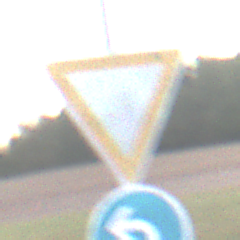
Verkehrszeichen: VorfahrtGewaehren
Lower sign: VorgeschriebeneFahrtrichtungLinks
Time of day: SunriseSunset
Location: Outdoor (Nature)
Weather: PartlyCloudy
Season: NotSpecified
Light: Natural